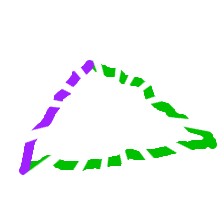
Shape: triangle